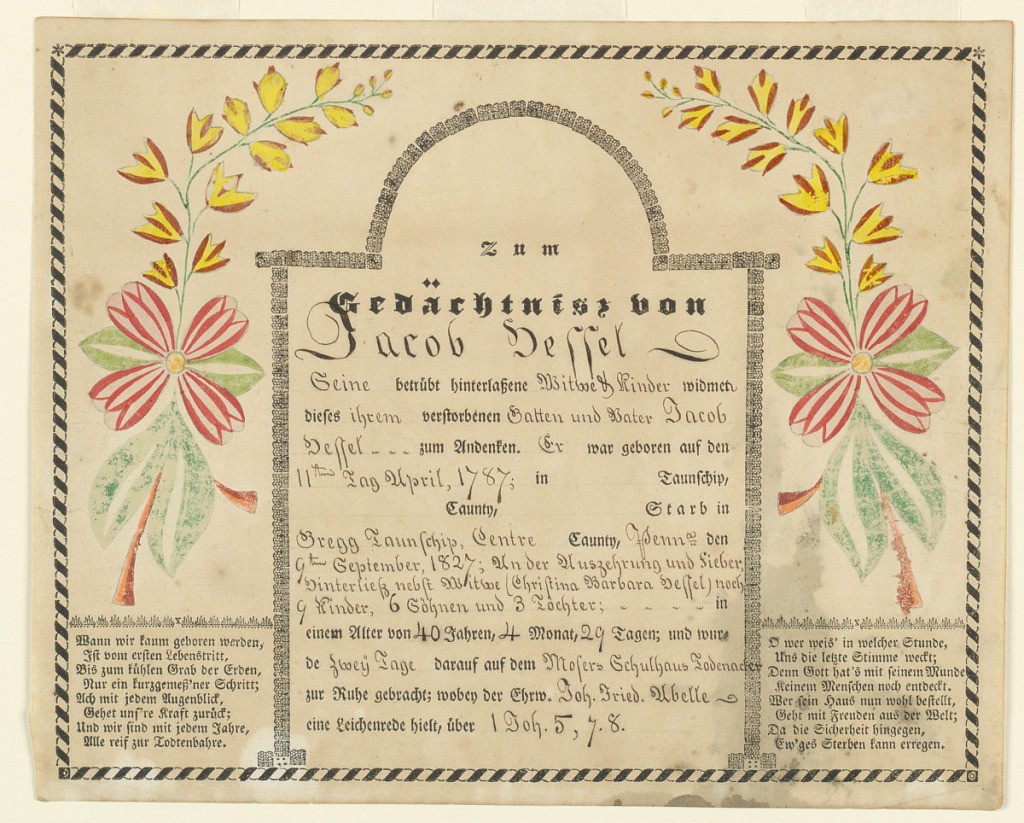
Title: Fraktur: Gedächtniss (In Memory of) Jacob Hessel
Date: ca. 1825
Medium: Calligraphy in brown ink, brush and watercolor on paper
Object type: Calligraphy
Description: Borders and form words printed in black. Names and date filled in, in ink: "Jacob Hessel, born 1787, died 1827, had nine children." Identical flower sprays of red, yellow, green, and orange, upper left and right.